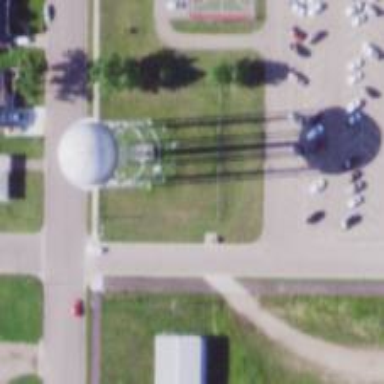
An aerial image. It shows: Water tower that is man-made.